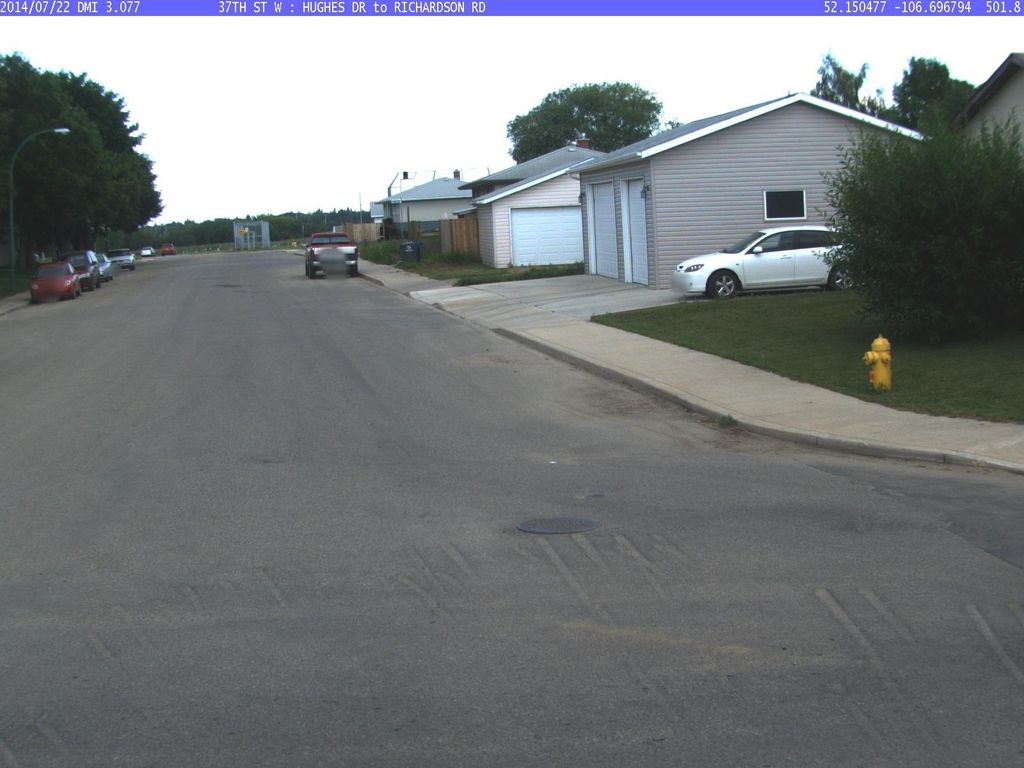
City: saskatoon